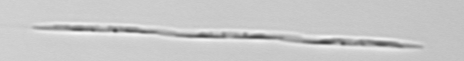
Label: Pseudo-nitzschia